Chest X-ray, AP view. Patient: 64 years old, sex M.
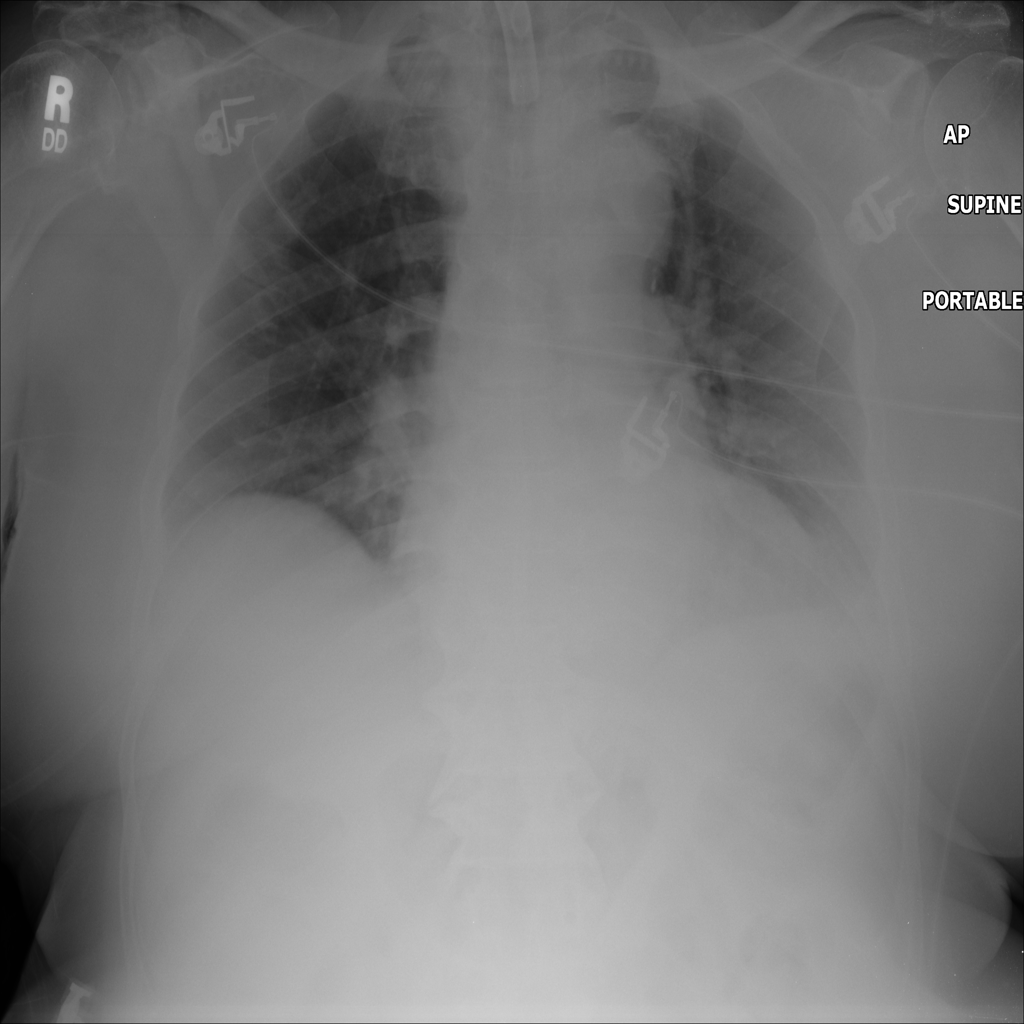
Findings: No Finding